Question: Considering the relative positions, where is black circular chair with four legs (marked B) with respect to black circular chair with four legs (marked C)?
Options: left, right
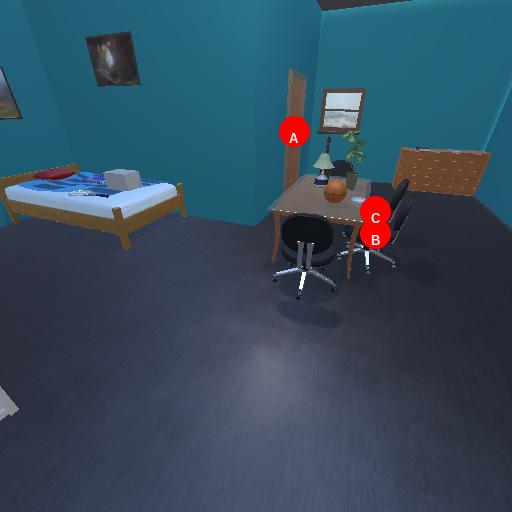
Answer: left